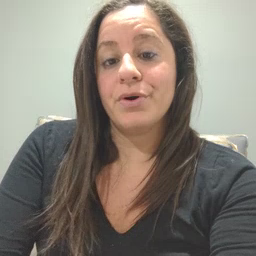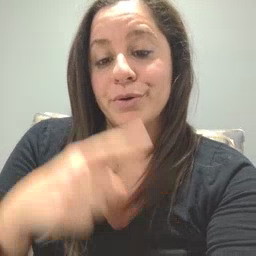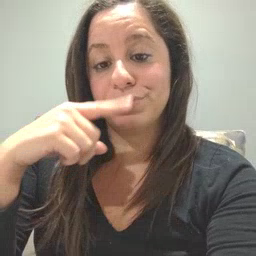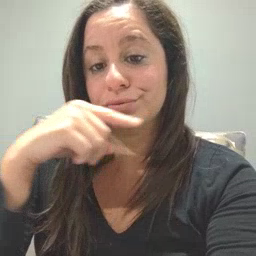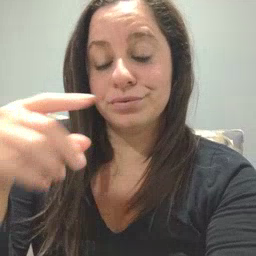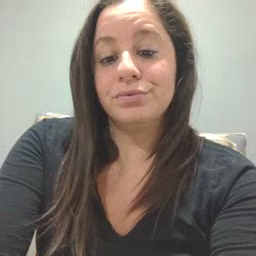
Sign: toothbrush